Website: walmart
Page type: delivery-shipping
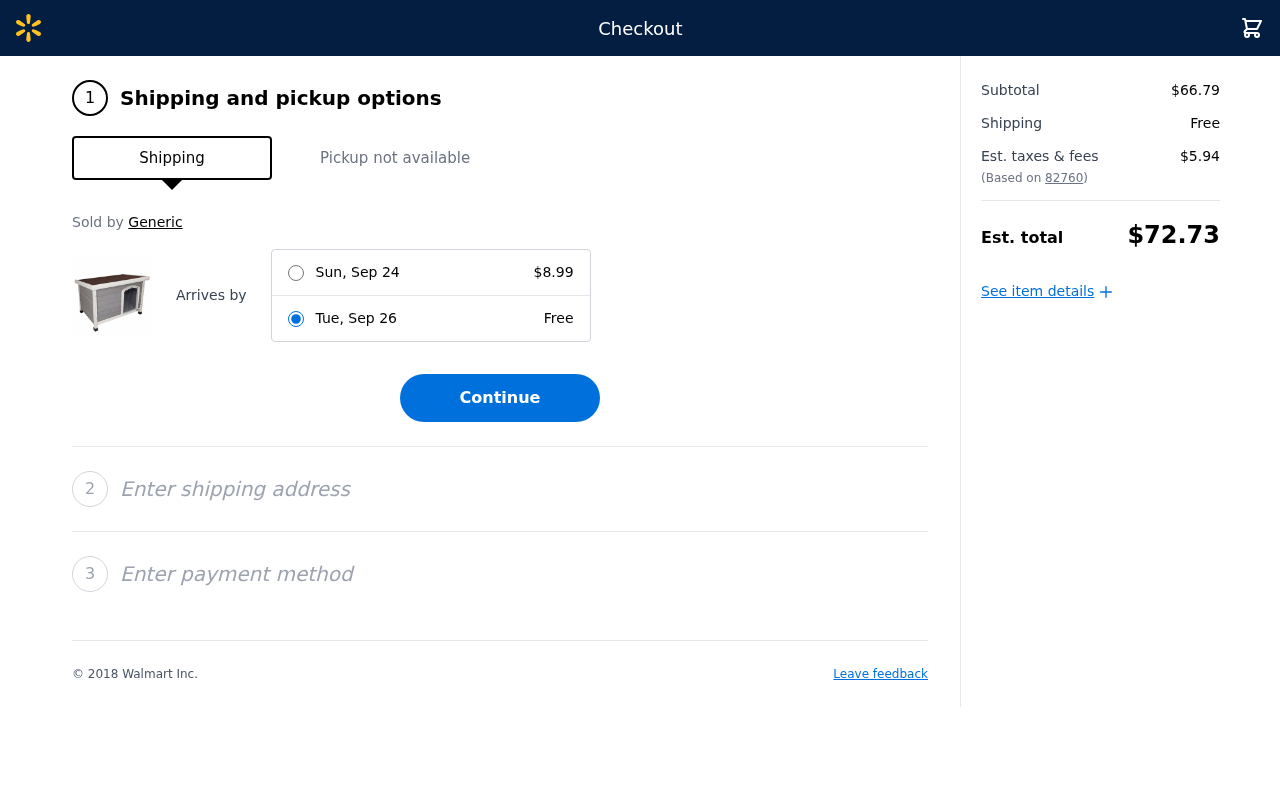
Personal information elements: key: PII_POSTCODE
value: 82760
Product elements: key: PRODUCT1_BRAND
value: Generic
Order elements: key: ORDER_EXPRESS_DATE
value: Sun, Sep 24
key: ORDER_EXPRESS_PRICE
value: $8.99
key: ORDER_DELIVERY_DATE
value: Tue, Sep 26
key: ORDER_SHIPPING_COST
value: Free
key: ORDER_SUBTOTAL
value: $66.79
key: ORDER_SHIPPING_COST2
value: Free
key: ORDER_TAX
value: $5.94
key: ORDER_TOTAL
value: $72.73